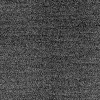
Atmospheric dust classification: dusty